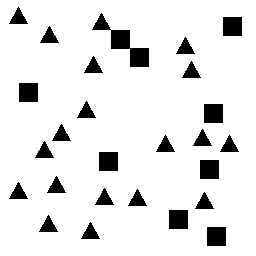
Squares: 9
Triangles: 19
Stars: 0
Total shapes: 28